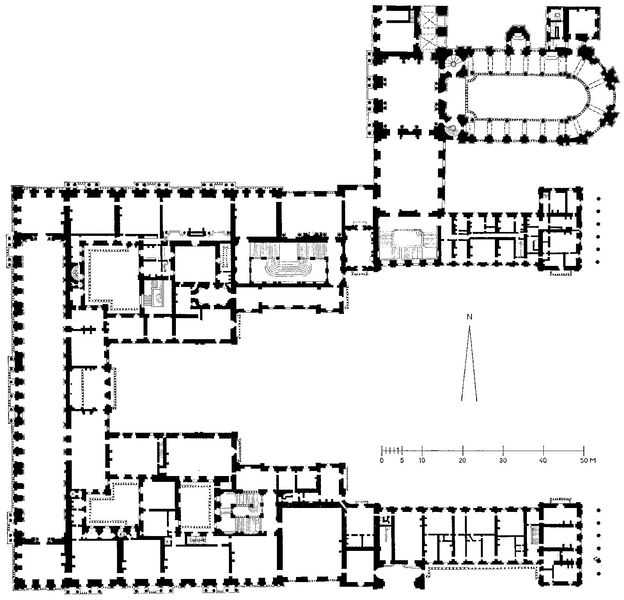
Titel: Versailles, Grundriss nach dem Ausbau von 1678
Schlagwörter: flügel, fenster, pfeiler, schwarz, skizze, säulen, tür, zimmer, anlage, gebäude, schloss, kirche, bogen, saal, treppe, stufen, wände, eingang, kloster, schwarzweiß, räume, halbrund, mauern, apsis, kapelle, plan, anordnung, grundriss, massstab, lageplan, übersicht, königspalast, himmelsrichtung, zirkel, stanzen, verwinkelt, nordpfeil, palastarchitektur, maßstabg, bischofspalast, absolitismus